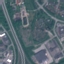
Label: Highway